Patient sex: F
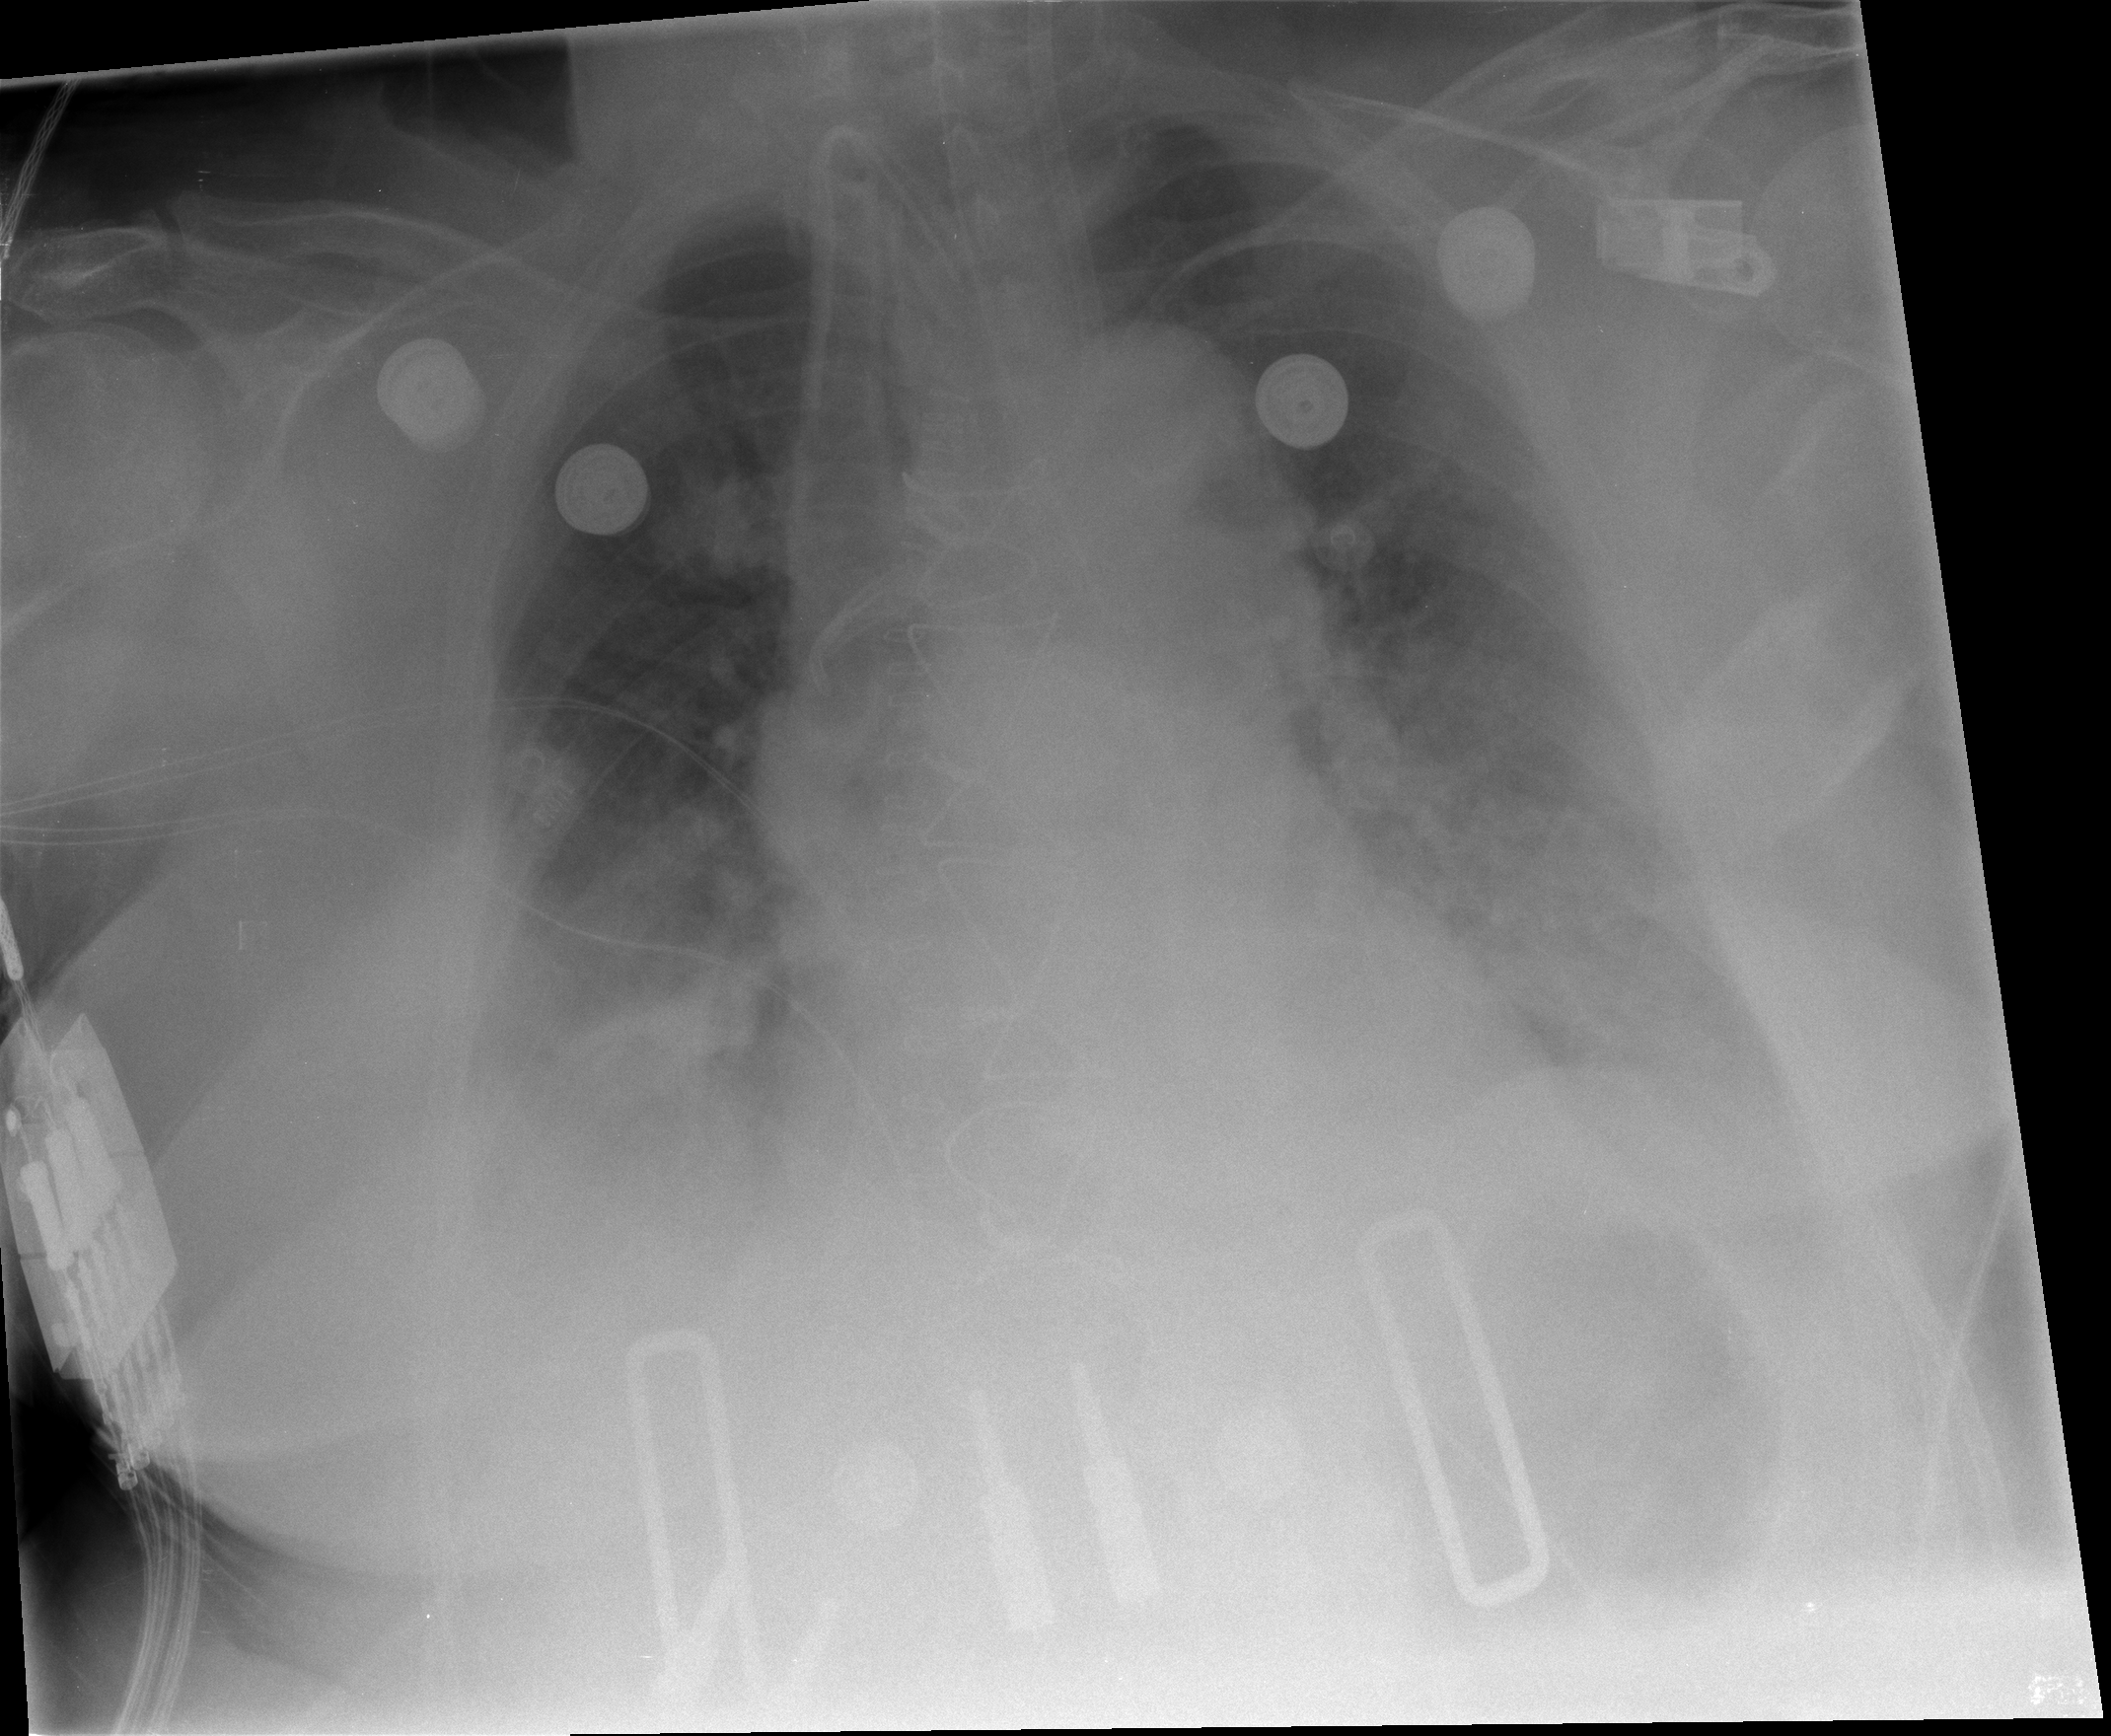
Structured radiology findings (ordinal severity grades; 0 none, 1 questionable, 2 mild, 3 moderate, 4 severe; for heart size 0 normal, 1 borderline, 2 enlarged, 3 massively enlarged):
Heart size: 1
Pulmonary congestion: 2
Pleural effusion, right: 2
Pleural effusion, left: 0
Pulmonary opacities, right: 2
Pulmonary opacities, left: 2
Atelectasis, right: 2
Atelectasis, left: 2